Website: macys
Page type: delivery-shipping
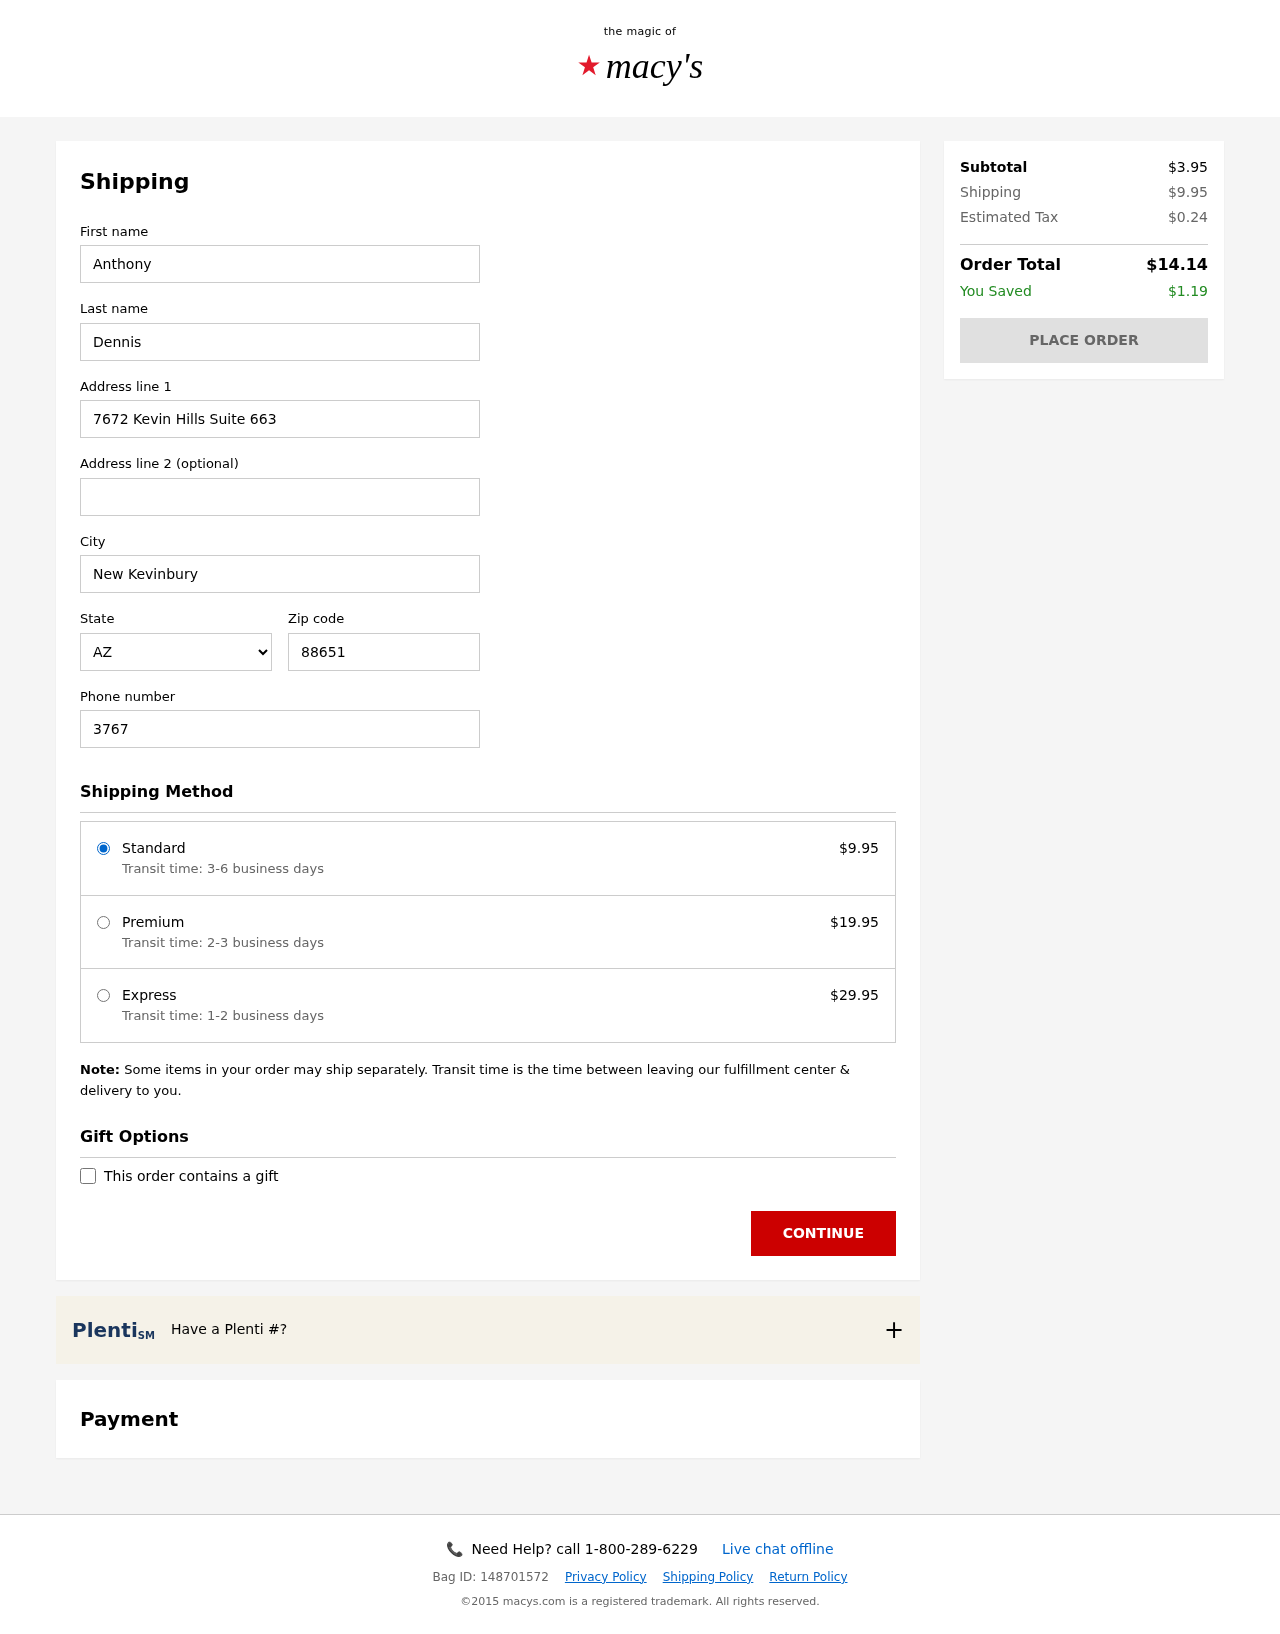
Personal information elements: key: PII_CITY
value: New Kevinbury
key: PII_FIRSTNAME
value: Anthony
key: PII_LASTNAME
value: Dennis
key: PII_PHONE
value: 3767963417
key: PII_POSTCODE
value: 88651
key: PII_STATE_ABBR
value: AZ
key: PII_STREET
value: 7672 Kevin Hills Suite 663
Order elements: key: ORDER_SHIPPING_COST
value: $9.95
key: ORDER_SHIPPING_PREMIUM
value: $19.95
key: ORDER_SHIPPING_EXPRESS
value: $29.95
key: ORDER_SUBTOTAL
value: $3.95
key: ORDER_TAX
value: $0.24
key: ORDER_TOTAL
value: $14.14
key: ORDER_SAVINGS
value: $1.19